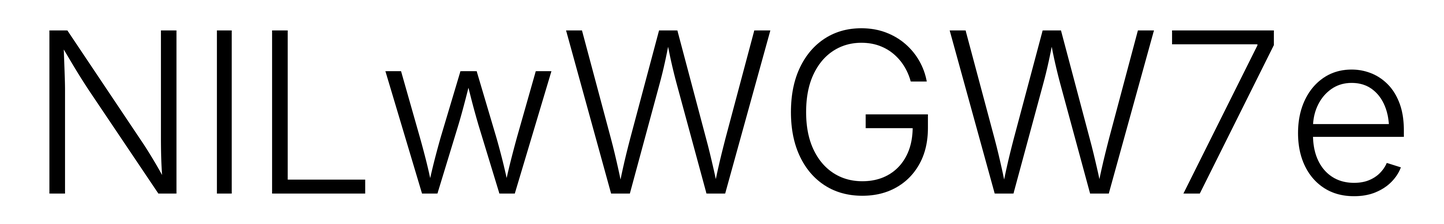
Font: Inter_Light